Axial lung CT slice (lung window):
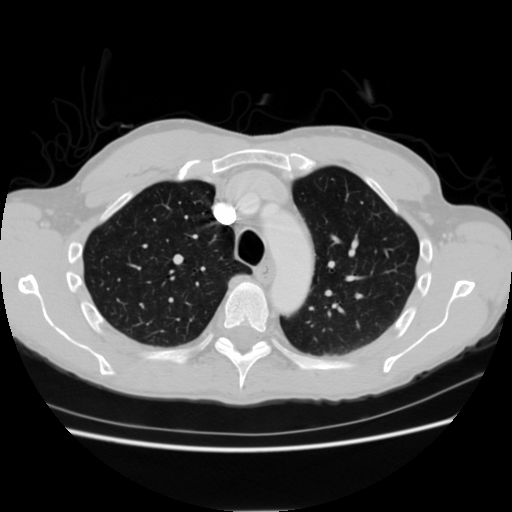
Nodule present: no